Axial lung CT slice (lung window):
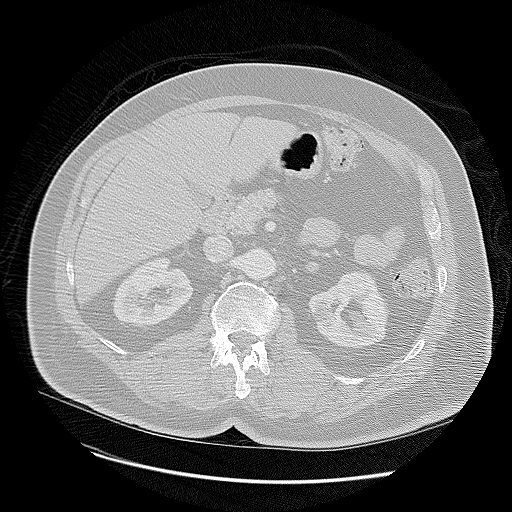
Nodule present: no